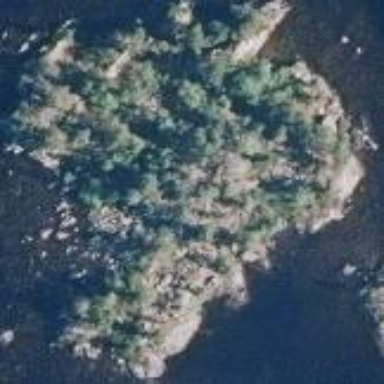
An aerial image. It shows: Islet.